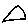
Label: triangle